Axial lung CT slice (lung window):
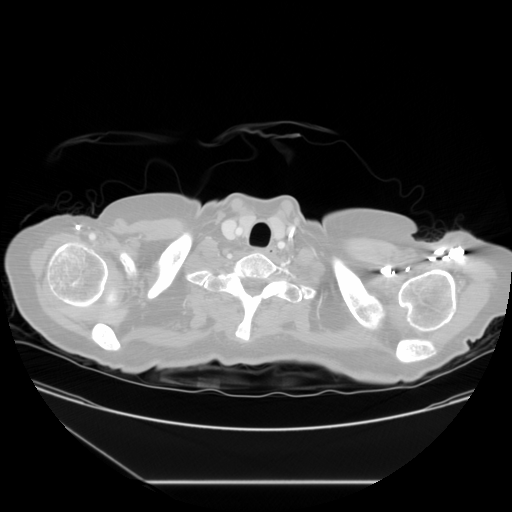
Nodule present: no